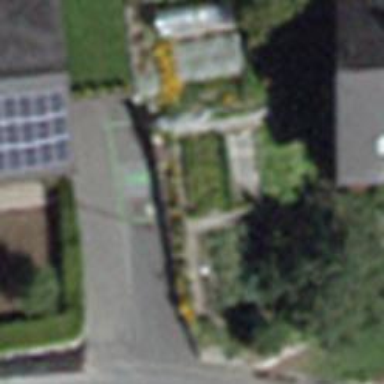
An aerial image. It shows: Charging station.